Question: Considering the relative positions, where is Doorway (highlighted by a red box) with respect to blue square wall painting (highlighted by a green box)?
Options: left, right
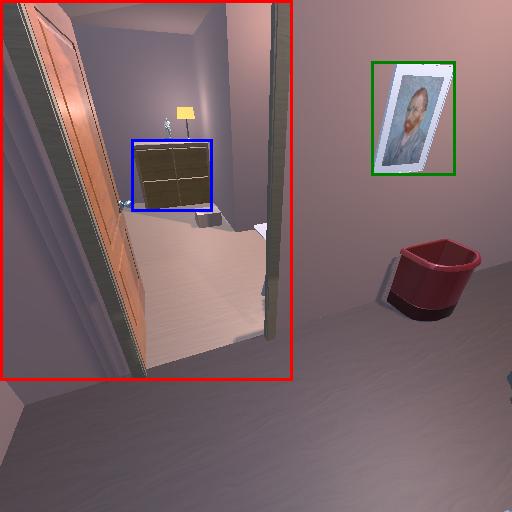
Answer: left